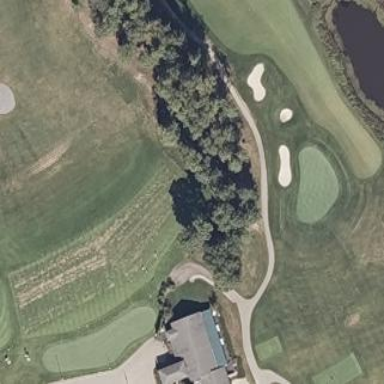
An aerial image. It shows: Golf tee.